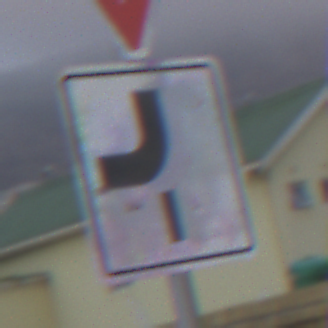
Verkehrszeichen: VerlaufVorfahrtsstrasse7
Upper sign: VorfahrtGewaehren
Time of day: SunriseSunset
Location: Outdoor (Beach)
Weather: Overcast
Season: NotSpecified
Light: Natural